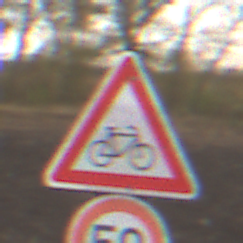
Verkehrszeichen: RadverkehrLinks
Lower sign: Geschwindigkeit50
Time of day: MorningAfternoon
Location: Outdoor (Nature)
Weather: Overcast
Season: NotSpecified
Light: Natural